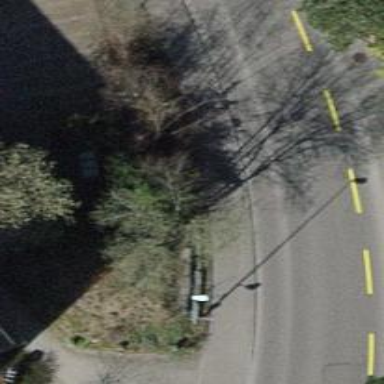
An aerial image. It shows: Asphalt sidewalk.